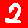
Digit: 2